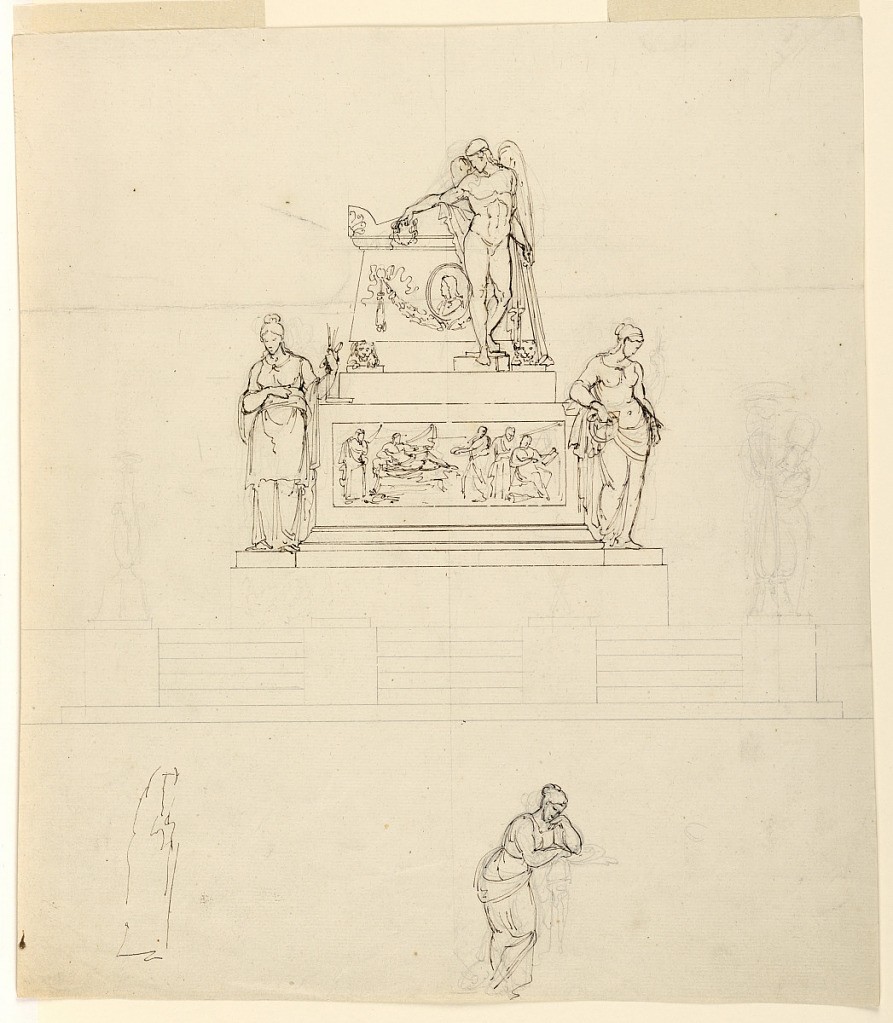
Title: Studies for a Sepulchral Monument, possibly commissioned by King John II of Portugal-Brazil (1815-1826)
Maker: Camillo Gajani, Italian
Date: ca. 1820
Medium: Graphite, pen, and brown ink on paper
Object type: Drawing
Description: At top half of sheet, elevation of sculptural tomb: flights of steps lead to a platform with candelabra faintly indicated at the corners. On this level is a pedestal base showing a relief, representing the death of a classical painter (?); the relief is flanked by the personifications of Architecture at left, and a woman holding a wreath at the right.  Above, a winged classical male nude (a genius figure), holding a wreath in his outstretched right hand, stands in front of the sarcophagus, which is supported by crouching lions.   The side of the sarcophagus is decorated with a relief showing a medallion portrait of a man, wearing a wig, above a festoon.  At the bottom of the sheet, at the lower left, is a rough sketch of a draped woman; to the right of lower center is a mourning woman leaning against the corner of a pedestal or sarcophagus.  On the verso is a fragment of a caption.